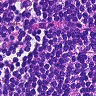
Metastatic tissue present: no